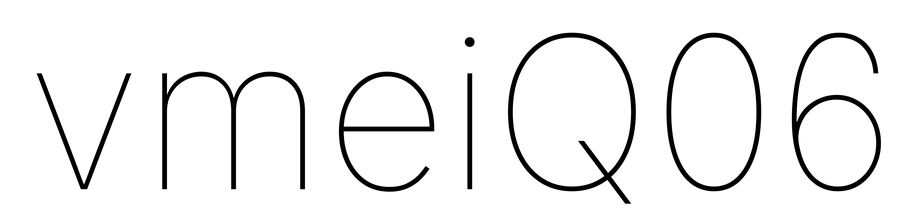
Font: Inter_Thin